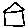
Label: house